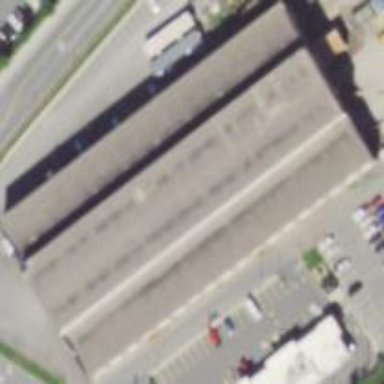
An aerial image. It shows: Building.